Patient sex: F
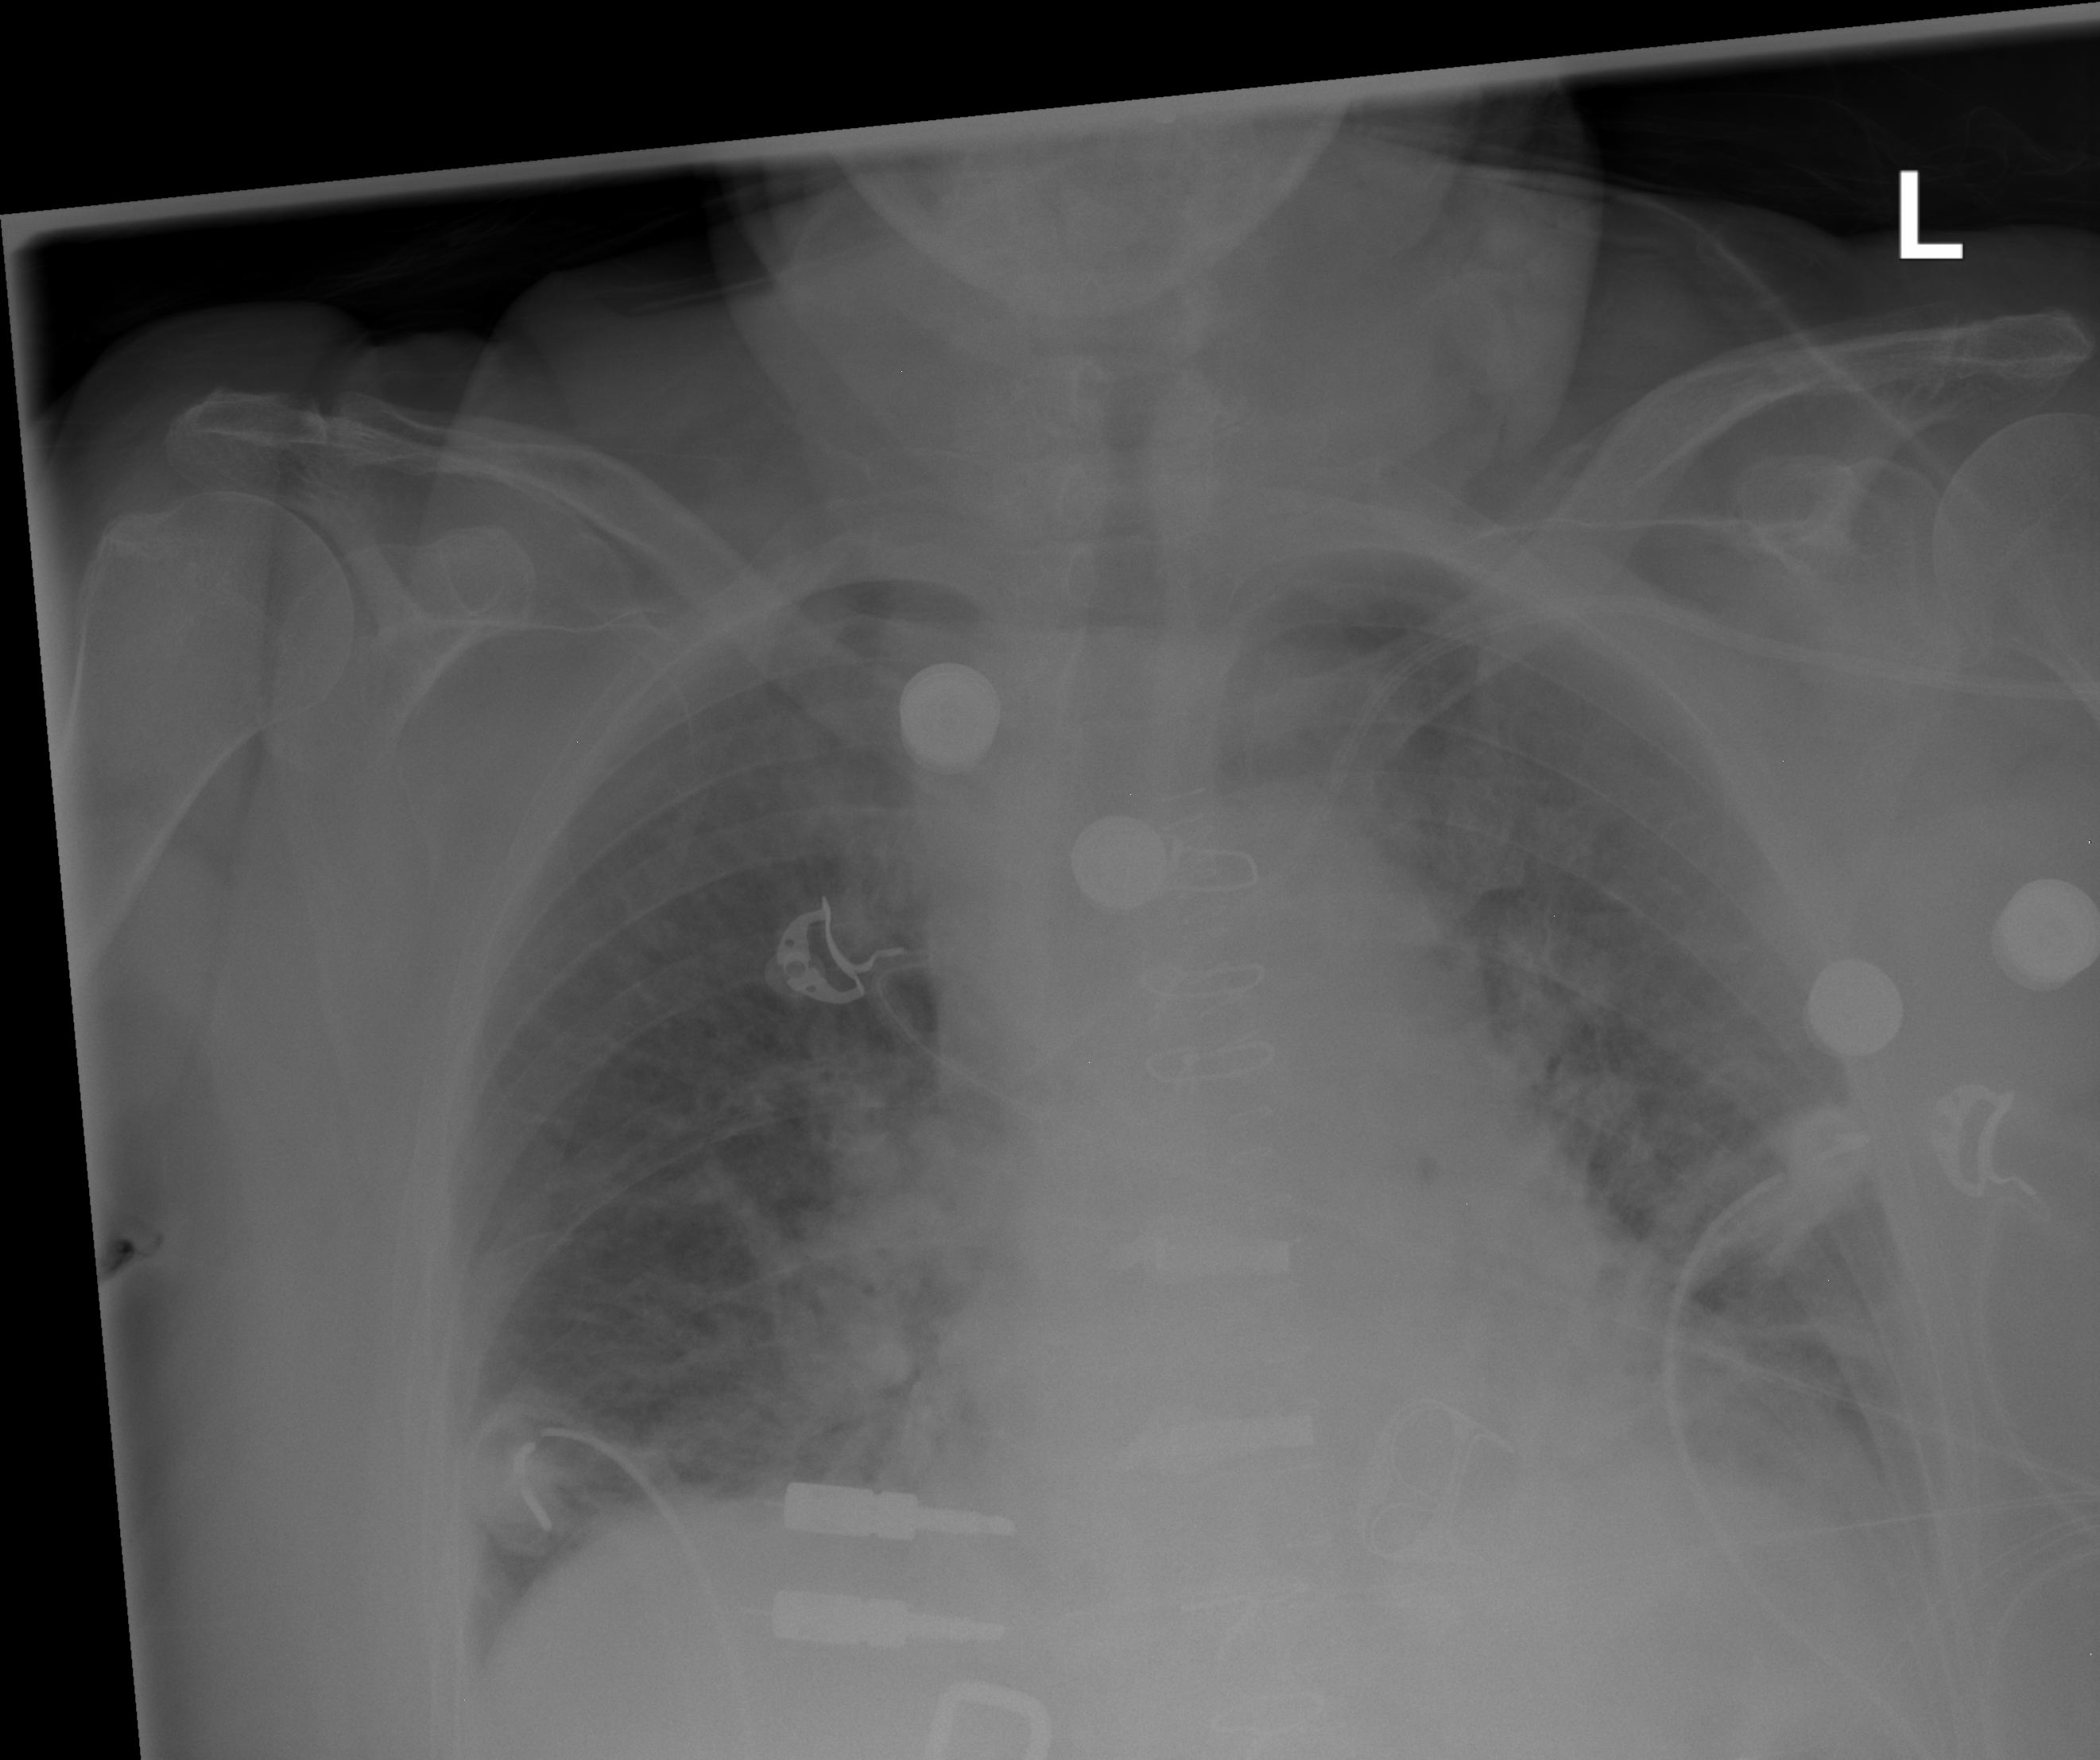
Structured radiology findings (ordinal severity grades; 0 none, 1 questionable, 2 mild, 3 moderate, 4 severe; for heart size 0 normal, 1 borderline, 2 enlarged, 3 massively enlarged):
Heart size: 0
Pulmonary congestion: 2
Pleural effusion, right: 2
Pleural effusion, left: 2
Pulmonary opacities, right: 1
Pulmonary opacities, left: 1
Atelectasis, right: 2
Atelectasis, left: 2